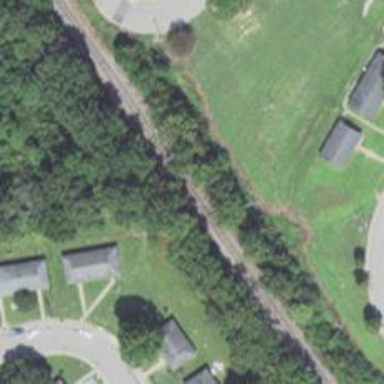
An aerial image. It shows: Railway track.